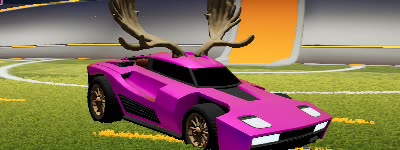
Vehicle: breakout